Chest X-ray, PA view. Patient: 66 years old, sex M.
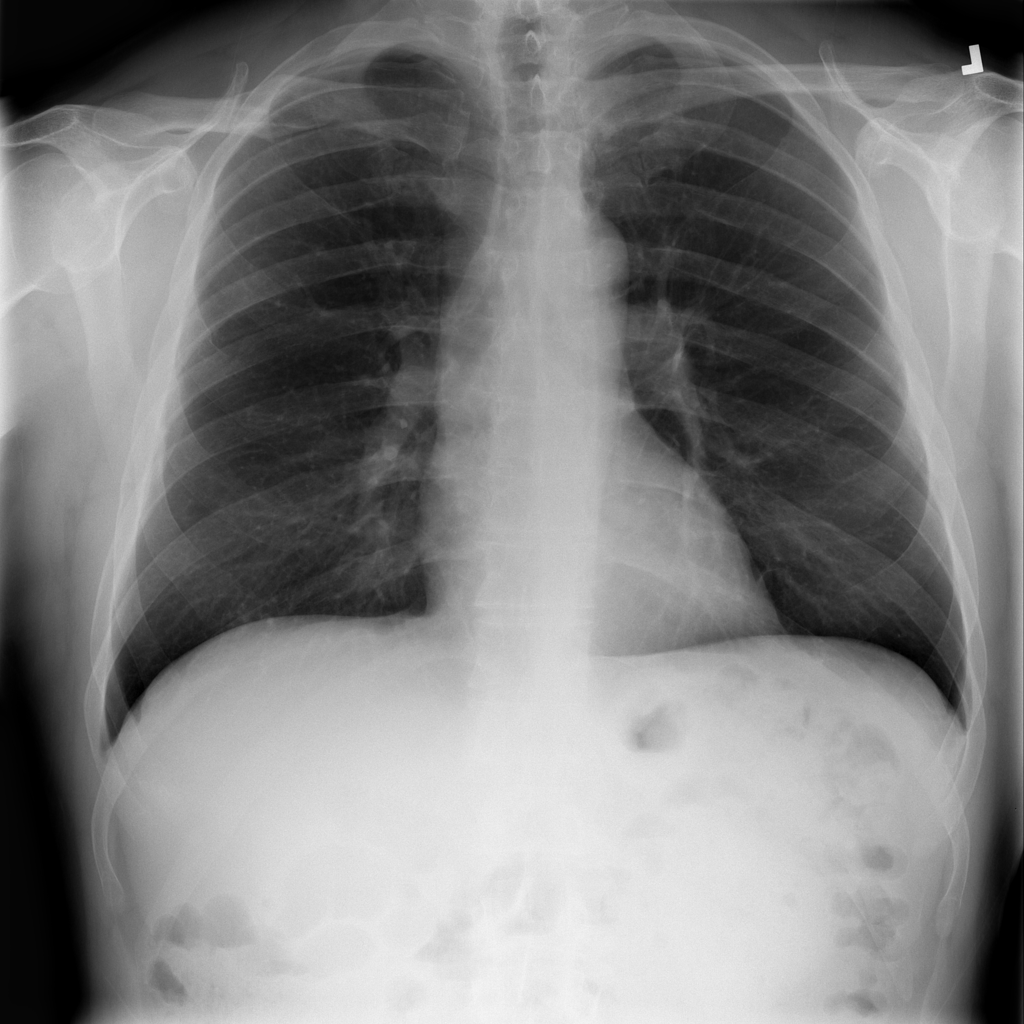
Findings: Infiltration